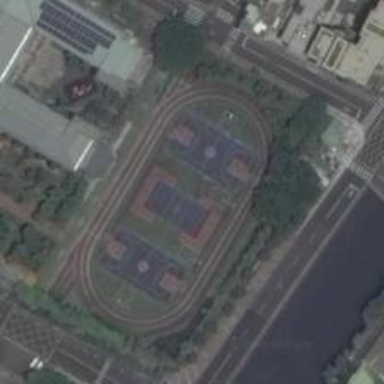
The area, close to the rivier, is a exercise yard which if formed by baksetball and tennis courts .